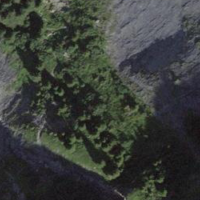
EUNIS habitat code: 44
Species observed at this site:
Hedysarum hedysaroides